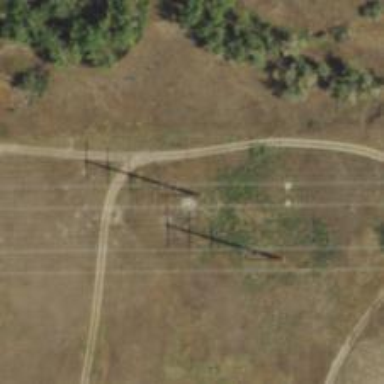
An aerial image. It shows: Power tower.